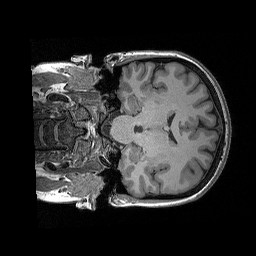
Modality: T1w
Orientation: coronal
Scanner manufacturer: siemens
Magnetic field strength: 3 T
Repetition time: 2.3 s
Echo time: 0.00298 s